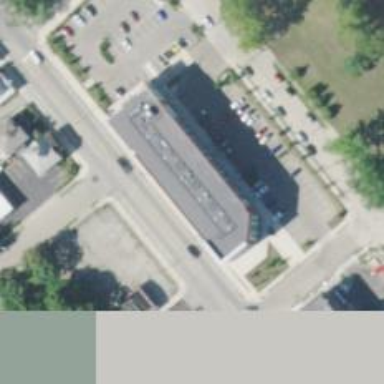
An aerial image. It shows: Post office.